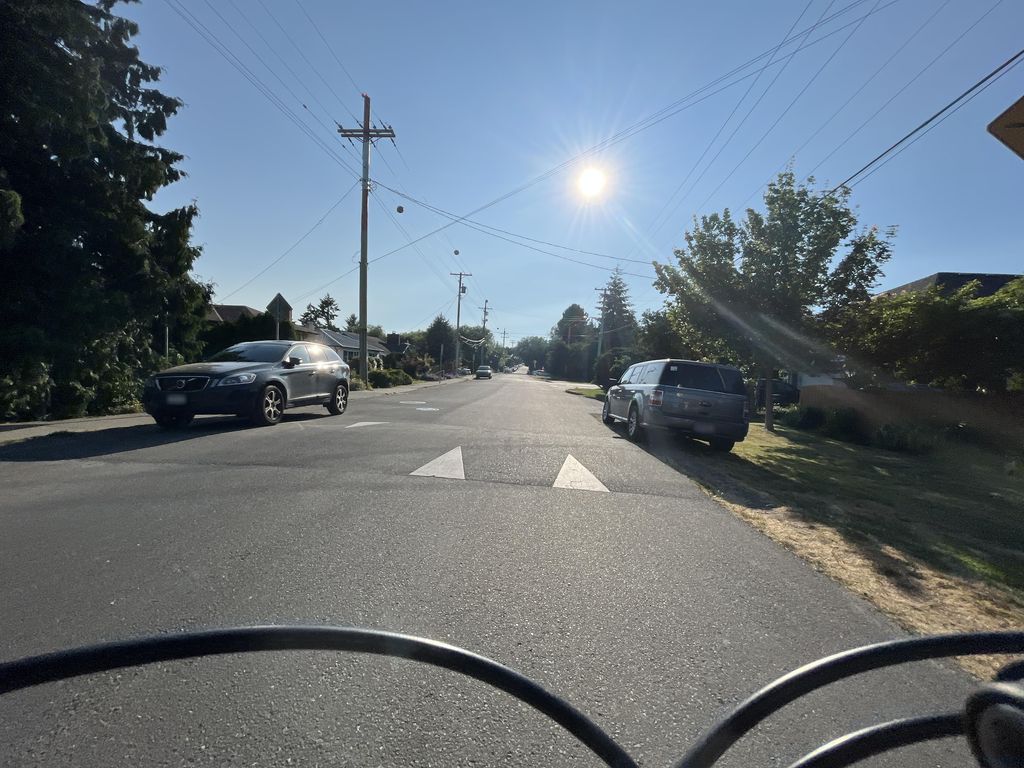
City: victoria